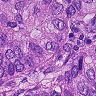
Metastatic tissue present: yes